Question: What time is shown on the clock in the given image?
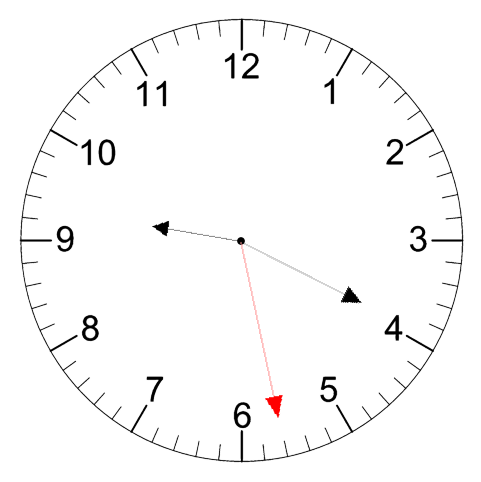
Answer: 09:19:28